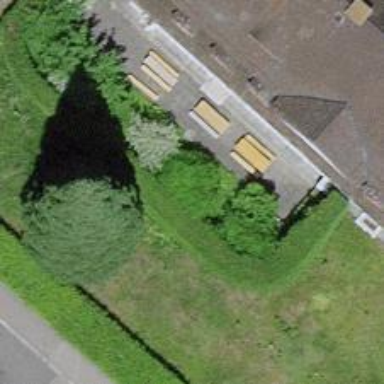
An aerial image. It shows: Shrub in its natural environment.